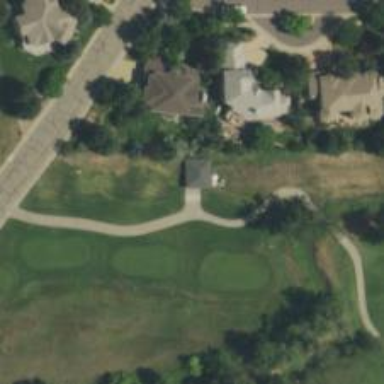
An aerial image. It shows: Service road designed as golf cart path.